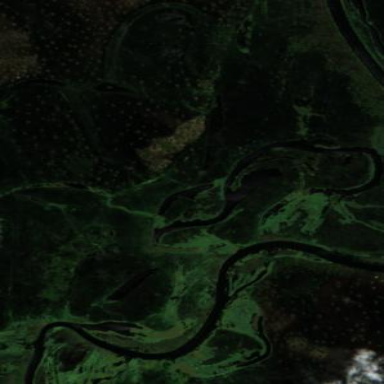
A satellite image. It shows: Oxbow water feature in natural setting.